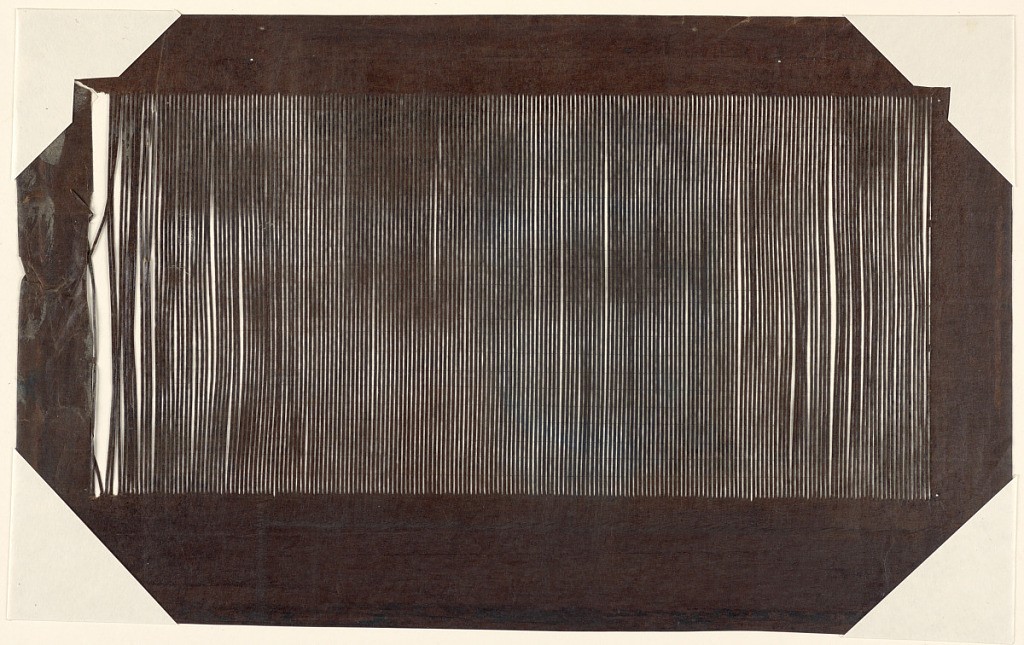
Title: Striped Motif
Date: late 18th - early 19th century
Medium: Mulberry paper (kozo washi) treated with fermented persimmon tannin (kakishibu)
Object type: Katagami
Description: Vertical stripes have been delicately carved out with very thin and precise precision. The left side has suffered from damage, and some of the stips are missing.